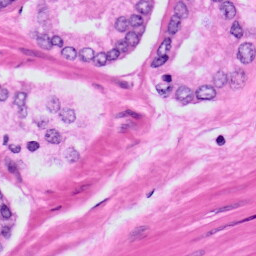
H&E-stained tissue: Prostate